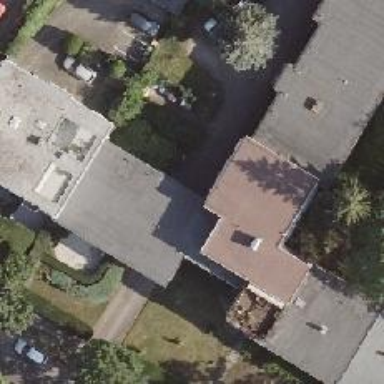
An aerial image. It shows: Driveway tunnel that serves as building passage.